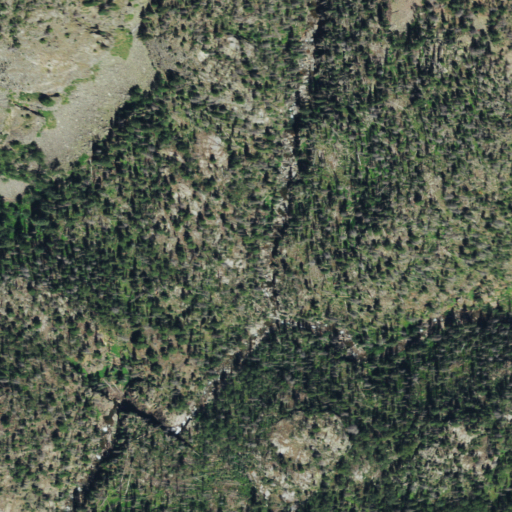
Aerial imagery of valley in Colorado named Virginia Gulch containing evergreen forest, shrub, deciduous forest, and grassland